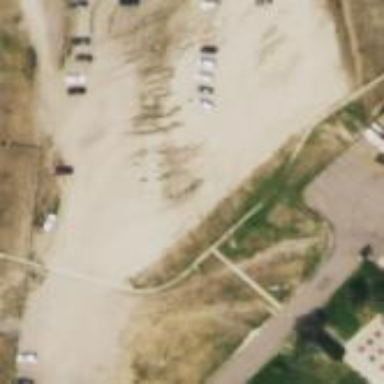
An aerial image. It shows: Unpaved parking area.